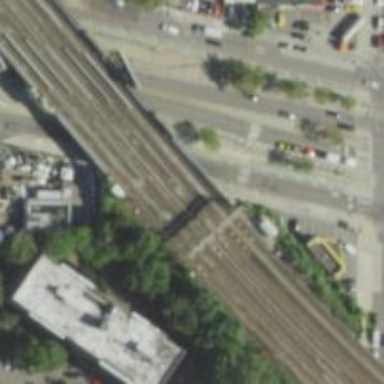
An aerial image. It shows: Railway bridge with electrified rails.